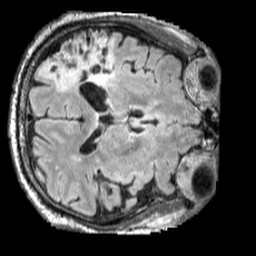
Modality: FLAIR
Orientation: axial
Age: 70
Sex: male
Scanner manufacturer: siemens
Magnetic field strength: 3 T
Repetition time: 5 s
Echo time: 0.387 s